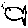
Label: fish